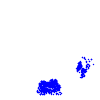
Particle: electron